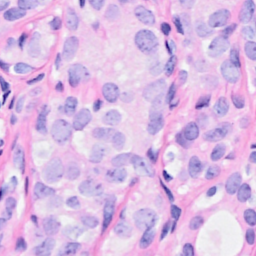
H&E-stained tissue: Breast